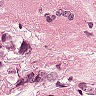
Metastatic tissue present: yes